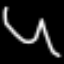
Label: squiggle